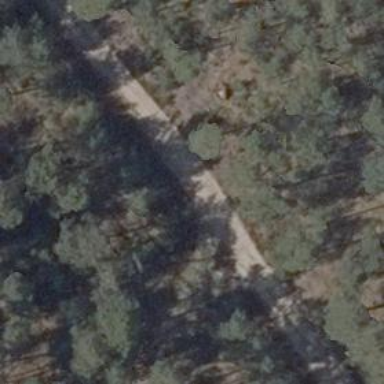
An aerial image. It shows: Track with grade5 tracktype.